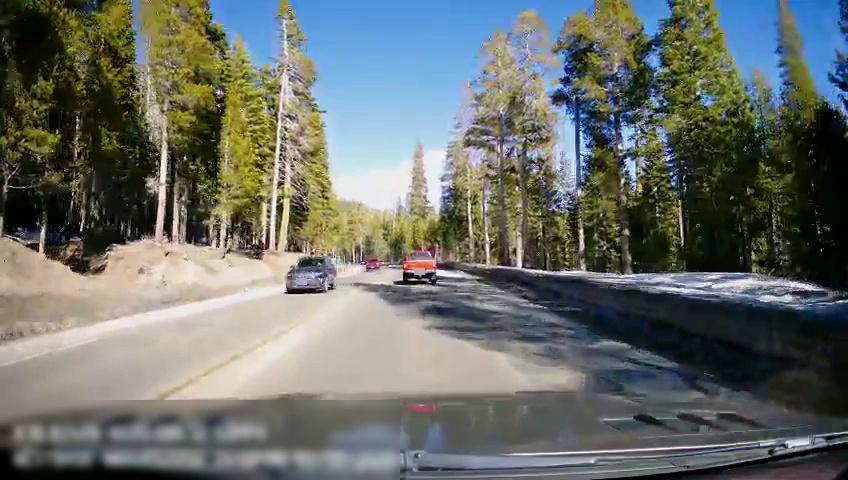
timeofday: Day
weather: Sunny
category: Drivable Space
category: Vehicles | Truck
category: Vehicles | SUV
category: Vehicles | Truck
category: Lanes | Opposite Lane
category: Lanes | Opposite Lane